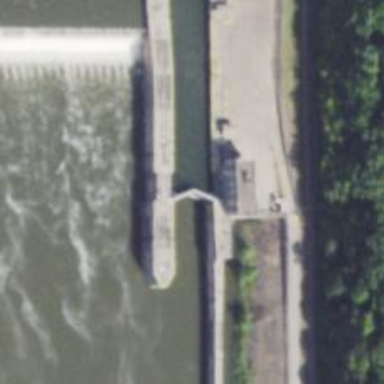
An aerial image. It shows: Lock gate along waterway.